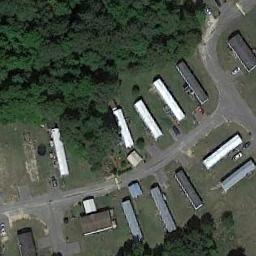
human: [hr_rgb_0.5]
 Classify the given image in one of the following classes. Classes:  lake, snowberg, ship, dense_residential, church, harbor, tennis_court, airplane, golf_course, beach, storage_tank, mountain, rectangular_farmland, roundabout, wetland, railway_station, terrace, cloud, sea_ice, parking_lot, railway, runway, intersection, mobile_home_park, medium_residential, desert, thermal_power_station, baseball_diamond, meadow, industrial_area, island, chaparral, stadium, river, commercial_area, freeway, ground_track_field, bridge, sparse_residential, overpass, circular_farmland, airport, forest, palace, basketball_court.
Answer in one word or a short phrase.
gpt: mobile_home_park